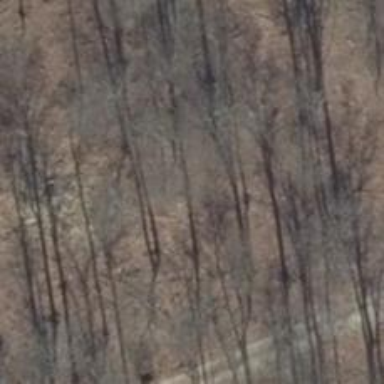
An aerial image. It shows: Hunting stand.